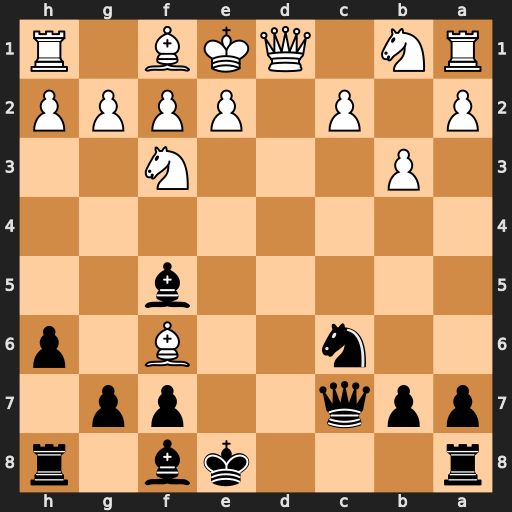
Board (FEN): r3kb1r/ppq2pp1/2n2B1p/5b2/8/1P3N2/P1P1PPPP/RN1QKB1R
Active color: b
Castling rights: KQkq
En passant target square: -
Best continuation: Nb4 Na3 gxf6